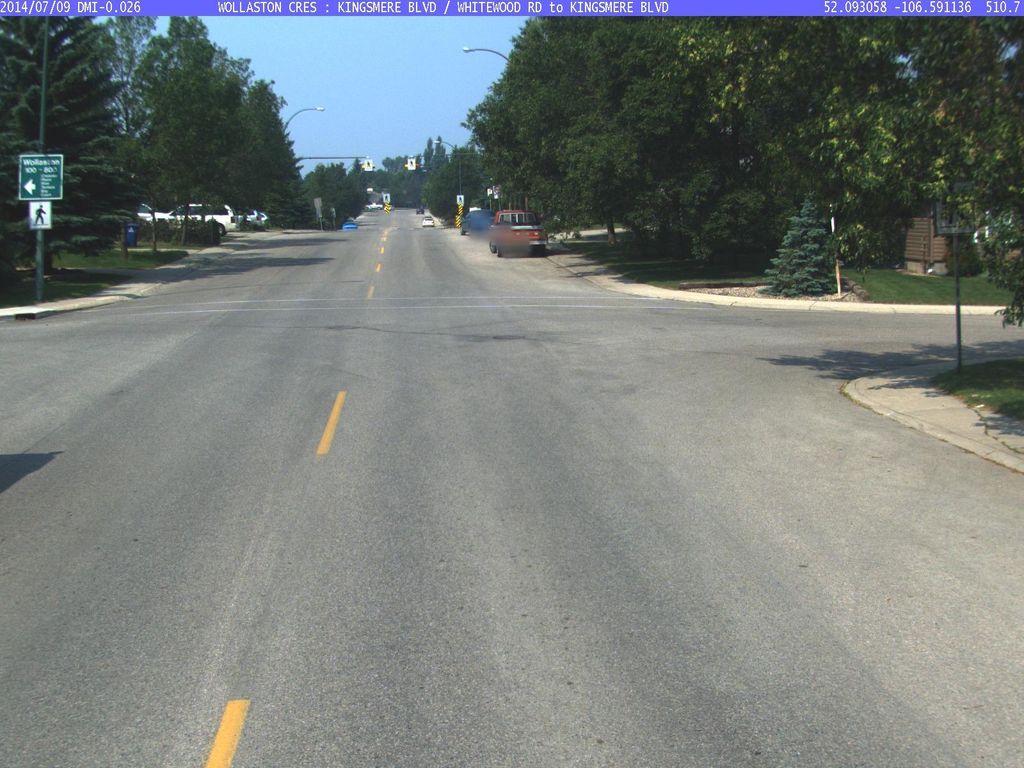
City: saskatoon